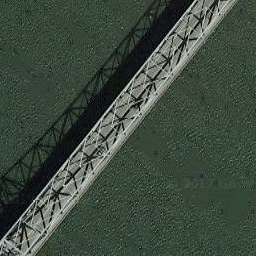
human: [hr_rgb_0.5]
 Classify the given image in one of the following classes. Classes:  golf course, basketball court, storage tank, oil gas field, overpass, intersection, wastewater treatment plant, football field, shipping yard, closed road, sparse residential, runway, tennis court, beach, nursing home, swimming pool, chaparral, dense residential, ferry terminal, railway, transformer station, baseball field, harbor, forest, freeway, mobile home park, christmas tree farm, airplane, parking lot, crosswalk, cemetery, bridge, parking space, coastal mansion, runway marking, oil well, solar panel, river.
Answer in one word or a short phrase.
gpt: bridge